Interaction volume radius: 5 \u00c5
Interaction volume height: 15 \u00c5
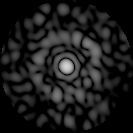
Disorder parameter: 0.8948